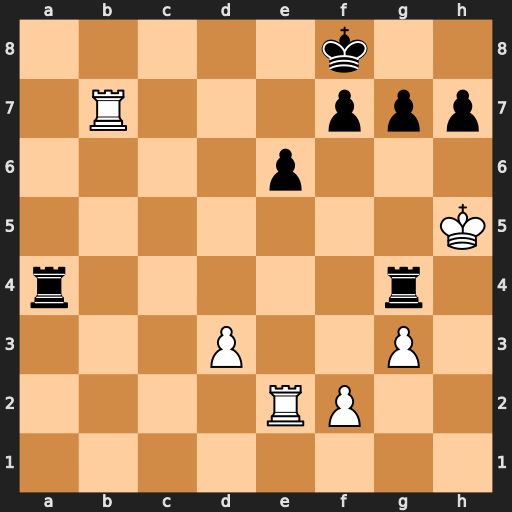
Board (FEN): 5k2/1R3ppp/4p3/7K/r5r1/3P2P1/4RP2/8
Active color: w
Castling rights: -
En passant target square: -
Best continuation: Rc2 g6+ Kh6 Rh4+ gxh4